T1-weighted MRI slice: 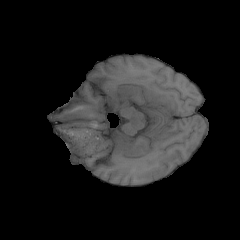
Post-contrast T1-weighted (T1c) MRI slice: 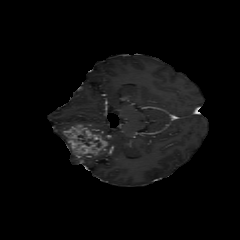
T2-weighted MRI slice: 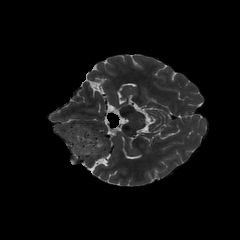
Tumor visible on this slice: yes